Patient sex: F
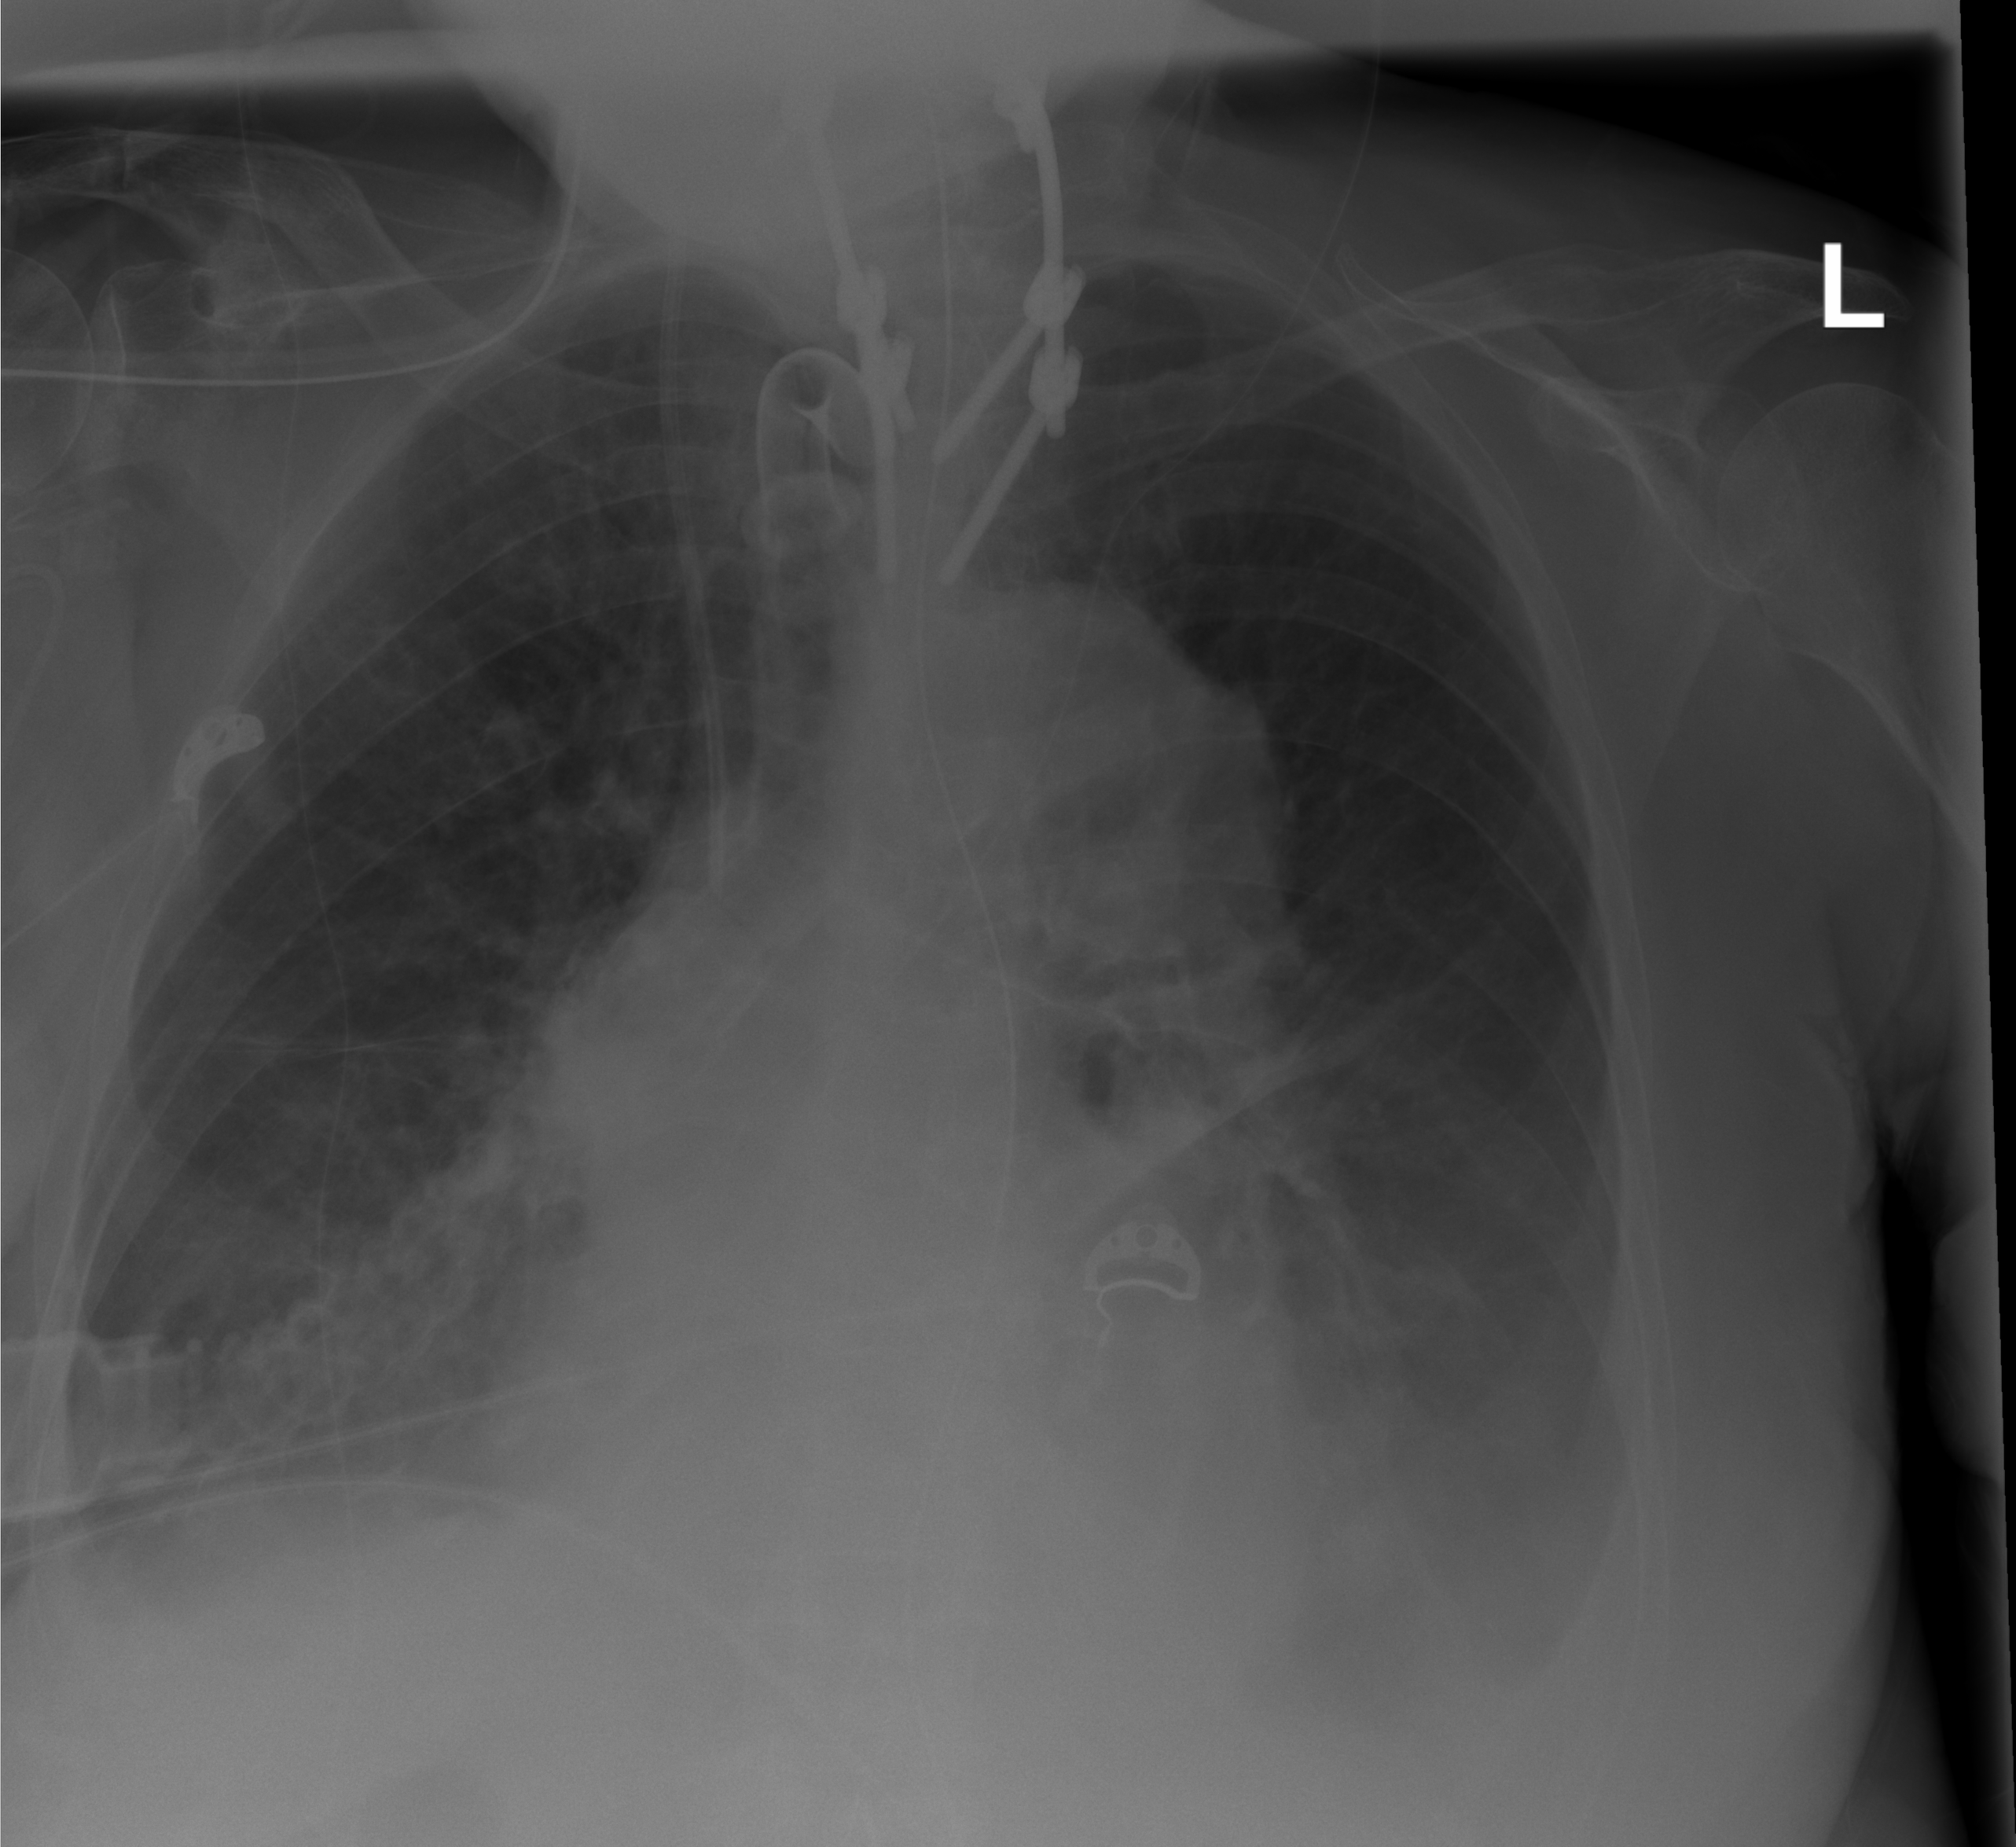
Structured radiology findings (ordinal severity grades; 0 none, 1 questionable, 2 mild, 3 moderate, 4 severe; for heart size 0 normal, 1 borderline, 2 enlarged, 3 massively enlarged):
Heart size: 0
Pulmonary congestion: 2
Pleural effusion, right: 2
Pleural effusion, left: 2
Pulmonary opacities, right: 1
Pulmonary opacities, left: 2
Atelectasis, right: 2
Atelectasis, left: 2